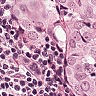
Metastatic tissue present: yes